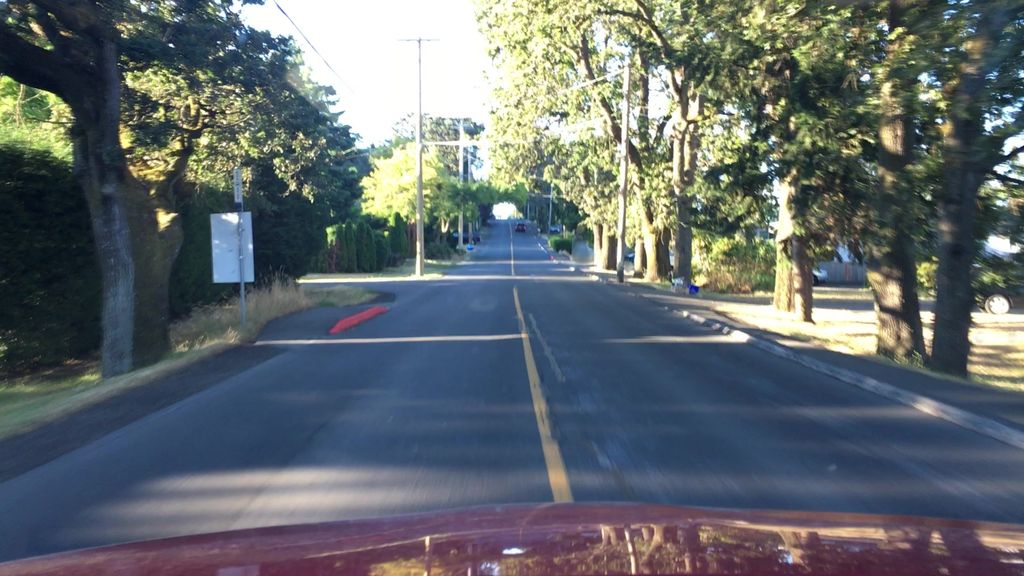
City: victoria